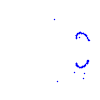
Particle: proton